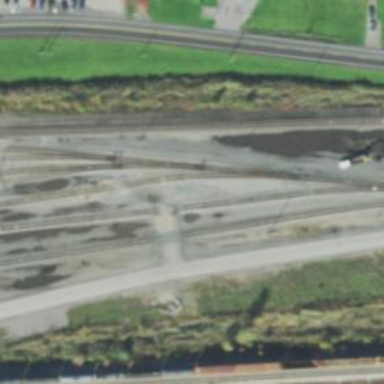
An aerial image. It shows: Railway yard used for servicing trains.